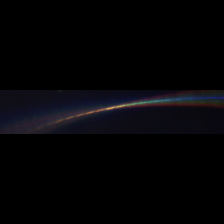
Taxon: Psuedo-nitzschia
Group: Diatoms